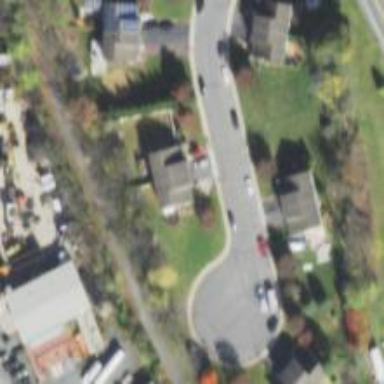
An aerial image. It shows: Residential road lined with residential properties on both sides.